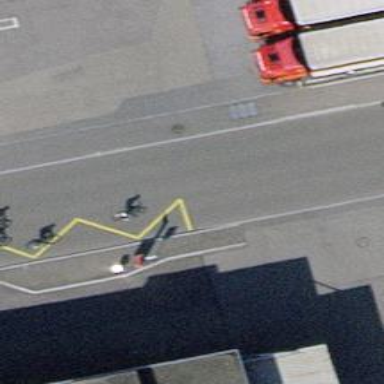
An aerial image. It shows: Bus stop with platform for public transport.